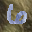
Label: 6